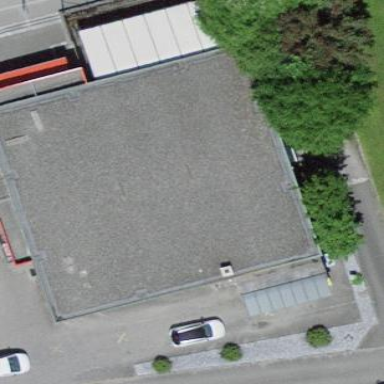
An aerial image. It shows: Flat-roofed retail building.